Question: I've posted my drawing method which is called each frame.
I change the vertices each frame to move the object (which is basically a sprite/textured quad).
As you can see I was initially creating an array each frame, but I have changed this now and I create the array initially and just update it every frame, however I'm wondering if I can do anything more to improve the efficiency? (Although I'm getting about 90fps the sprite does not move smoothly all the time, every now and then it just pauses for a split second). I can't see garbage collector running but I'm guessing it's due to allocation).
As I add more sprites/quads the jerkiness gets worse, but event at 100+ quads, although the smoothness has all but gone, my frame rate is still around 60fps so I can't understand what is slowing this down?
I've also added a screencap from Allocation Tracker
Any help would be appreciated.
'''
public void drawTest(float x, float y, float[] mvpMatrix){
//Convert Co-ordinates
//Left
xPlotLeft = (-MyGLRenderer.ratio)+((x)*MyGLRenderer.coordStepAmountWidth);
//Top
yPlotTop = +1-((y)*MyGLRenderer.coordStepAmountHeight);
//Right
xPlotRight = xPlotLeft+((quadWidth)*MyGLRenderer.coordStepAmountWidth);
//Bottom
yPlotBottom = yPlotTop-((quadHeight)*MyGLRenderer.coordStepAmountHeight);
// Following has been changed as per below. I am now declaring the array initially and just updating it every frame.
// float[] vertices = {
//Top Left
// xPlotLeft,yPlotTop,0, 0,0,
//Top Right
// xPlotRight,yPlotTop,0, 1,0,
//Bottom Left
// xPlotLeft,yPlotBottom,0, 0,1,
//Bottom Right
// xPlotRight,yPlotBottom,0, 1,1
// };
vertices[0]=xPlotLeft;
vertices[1]=yPlotTop;
vertices[2]=0;
vertices[3]=0;
vertices[4]=0;
vertices[5]=xPlotRight;
vertices[6]=yPlotTop;
vertices[7]=0;
vertices[8]=1;
vertices[9]=0;
vertices[10]=xPlotLeft;
vertices[11]=yPlotBottom;
vertices[12]=0;
vertices[13]=0;
vertices[14]=1;
vertices[15]=xPlotRight;
vertices[16]=yPlotBottom;
vertices[17]=0;
vertices[18]=1;
vertices[19]=1;
vertexBuf = ByteBuffer.allocateDirect(vertices.length * 4).order(ByteOrder.nativeOrder()).asFloatBuffer();
vertexBuf.put(vertices).position(0);
//GLES20.glActiveTexture(GLES20.GL_TEXTURE0);
//Bind texture
GLES20.glBindTexture(GLES20.GL_TEXTURE_2D, texID);
//Use program
GLES20.glUseProgram(iProgId);
// Combine the rotation matrix with the projection and camera view
Matrix.multiplyMM(mvpMatrix2, 0, mvpMatrix, 0, mRotationMatrix, 0);
// get handle to shape's transformation matrix
mMVPMatrixHandle = GLES20.glGetUniformLocation(iProgId, "uMVPMatrix");
// Apply the projection and view transformation
GLES20.glUniformMatrix4fv(mMVPMatrixHandle, 1, false, mvpMatrix2, 0);
//Set starting position for vertices (0 for position)
vertexBuf.position(0);
//Specify attributes for vertex
GLES20.glVertexAttribPointer(iPosition, 3, GLES20.GL_FLOAT, false, 5 * 4, vertexBuf);
//Enable attribute for position
GLES20.glEnableVertexAttribArray(iPosition);
//Set starting position for vertices (3 for texture)
vertexBuf.position(3);
//Specify attributes for vertex
GLES20.glVertexAttribPointer(iTexCoords, 2, GLES20.GL_FLOAT, false, 5 * 4, vertexBuf);
//Enable attribute for texture
GLES20.glEnableVertexAttribArray(iTexCoords);
//Enable Alpha blending and set blending function
GLES20.glEnable(GLES20.GL_BLEND);
GLES20.glBlendFunc(GLES20.GL_ONE, GLES20.GL_ONE_MINUS_SRC_ALPHA);
//Draw
GLES20.glDrawArrays(GLES20.GL_TRIANGLE_STRIP, 0, 4);
//Disable Alpha blending
GLES20.glDisable(GLES20.GL_BLEND);
'''
}

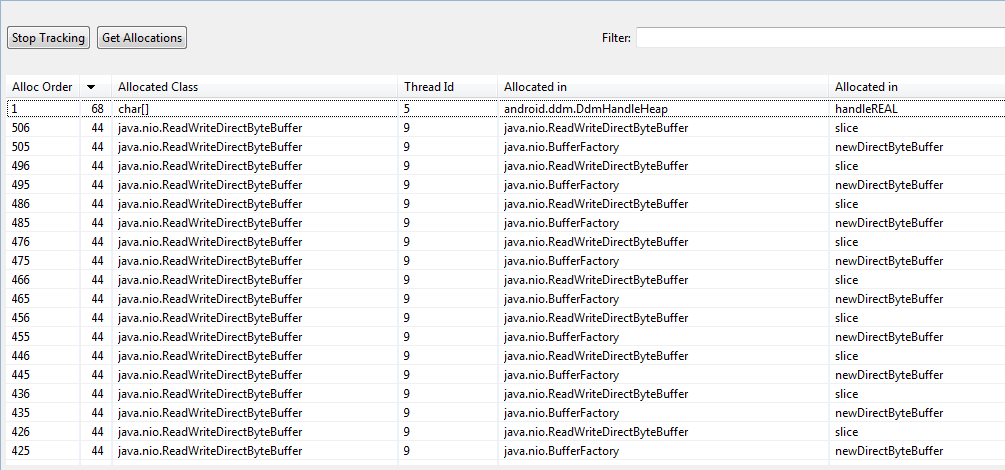
Answer: 'ByteBuffer.allocateDirect()' allocates a new buffer in memory every frame, you can create an initial buffer and overwrite the contents instead. Just use <URL>'.
To improve matters further, use a VBO (vertex buffer object, there are many tutorials online, and several questions on SO on this topic) and <URL> to update the buffer.